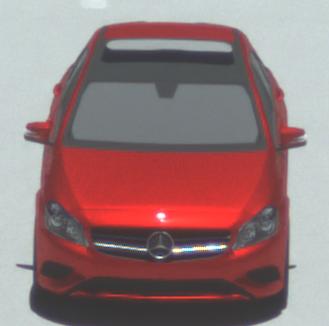
Make: Mercedes-Benz
Model: A 180
Detailed model: A-Class (176)
Model produced from: 2012/09
Model produced until: 2015/07
Doors: 5
Color: red
Road condition: dry road
Daytime: midday
Contrast: high contrast